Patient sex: M
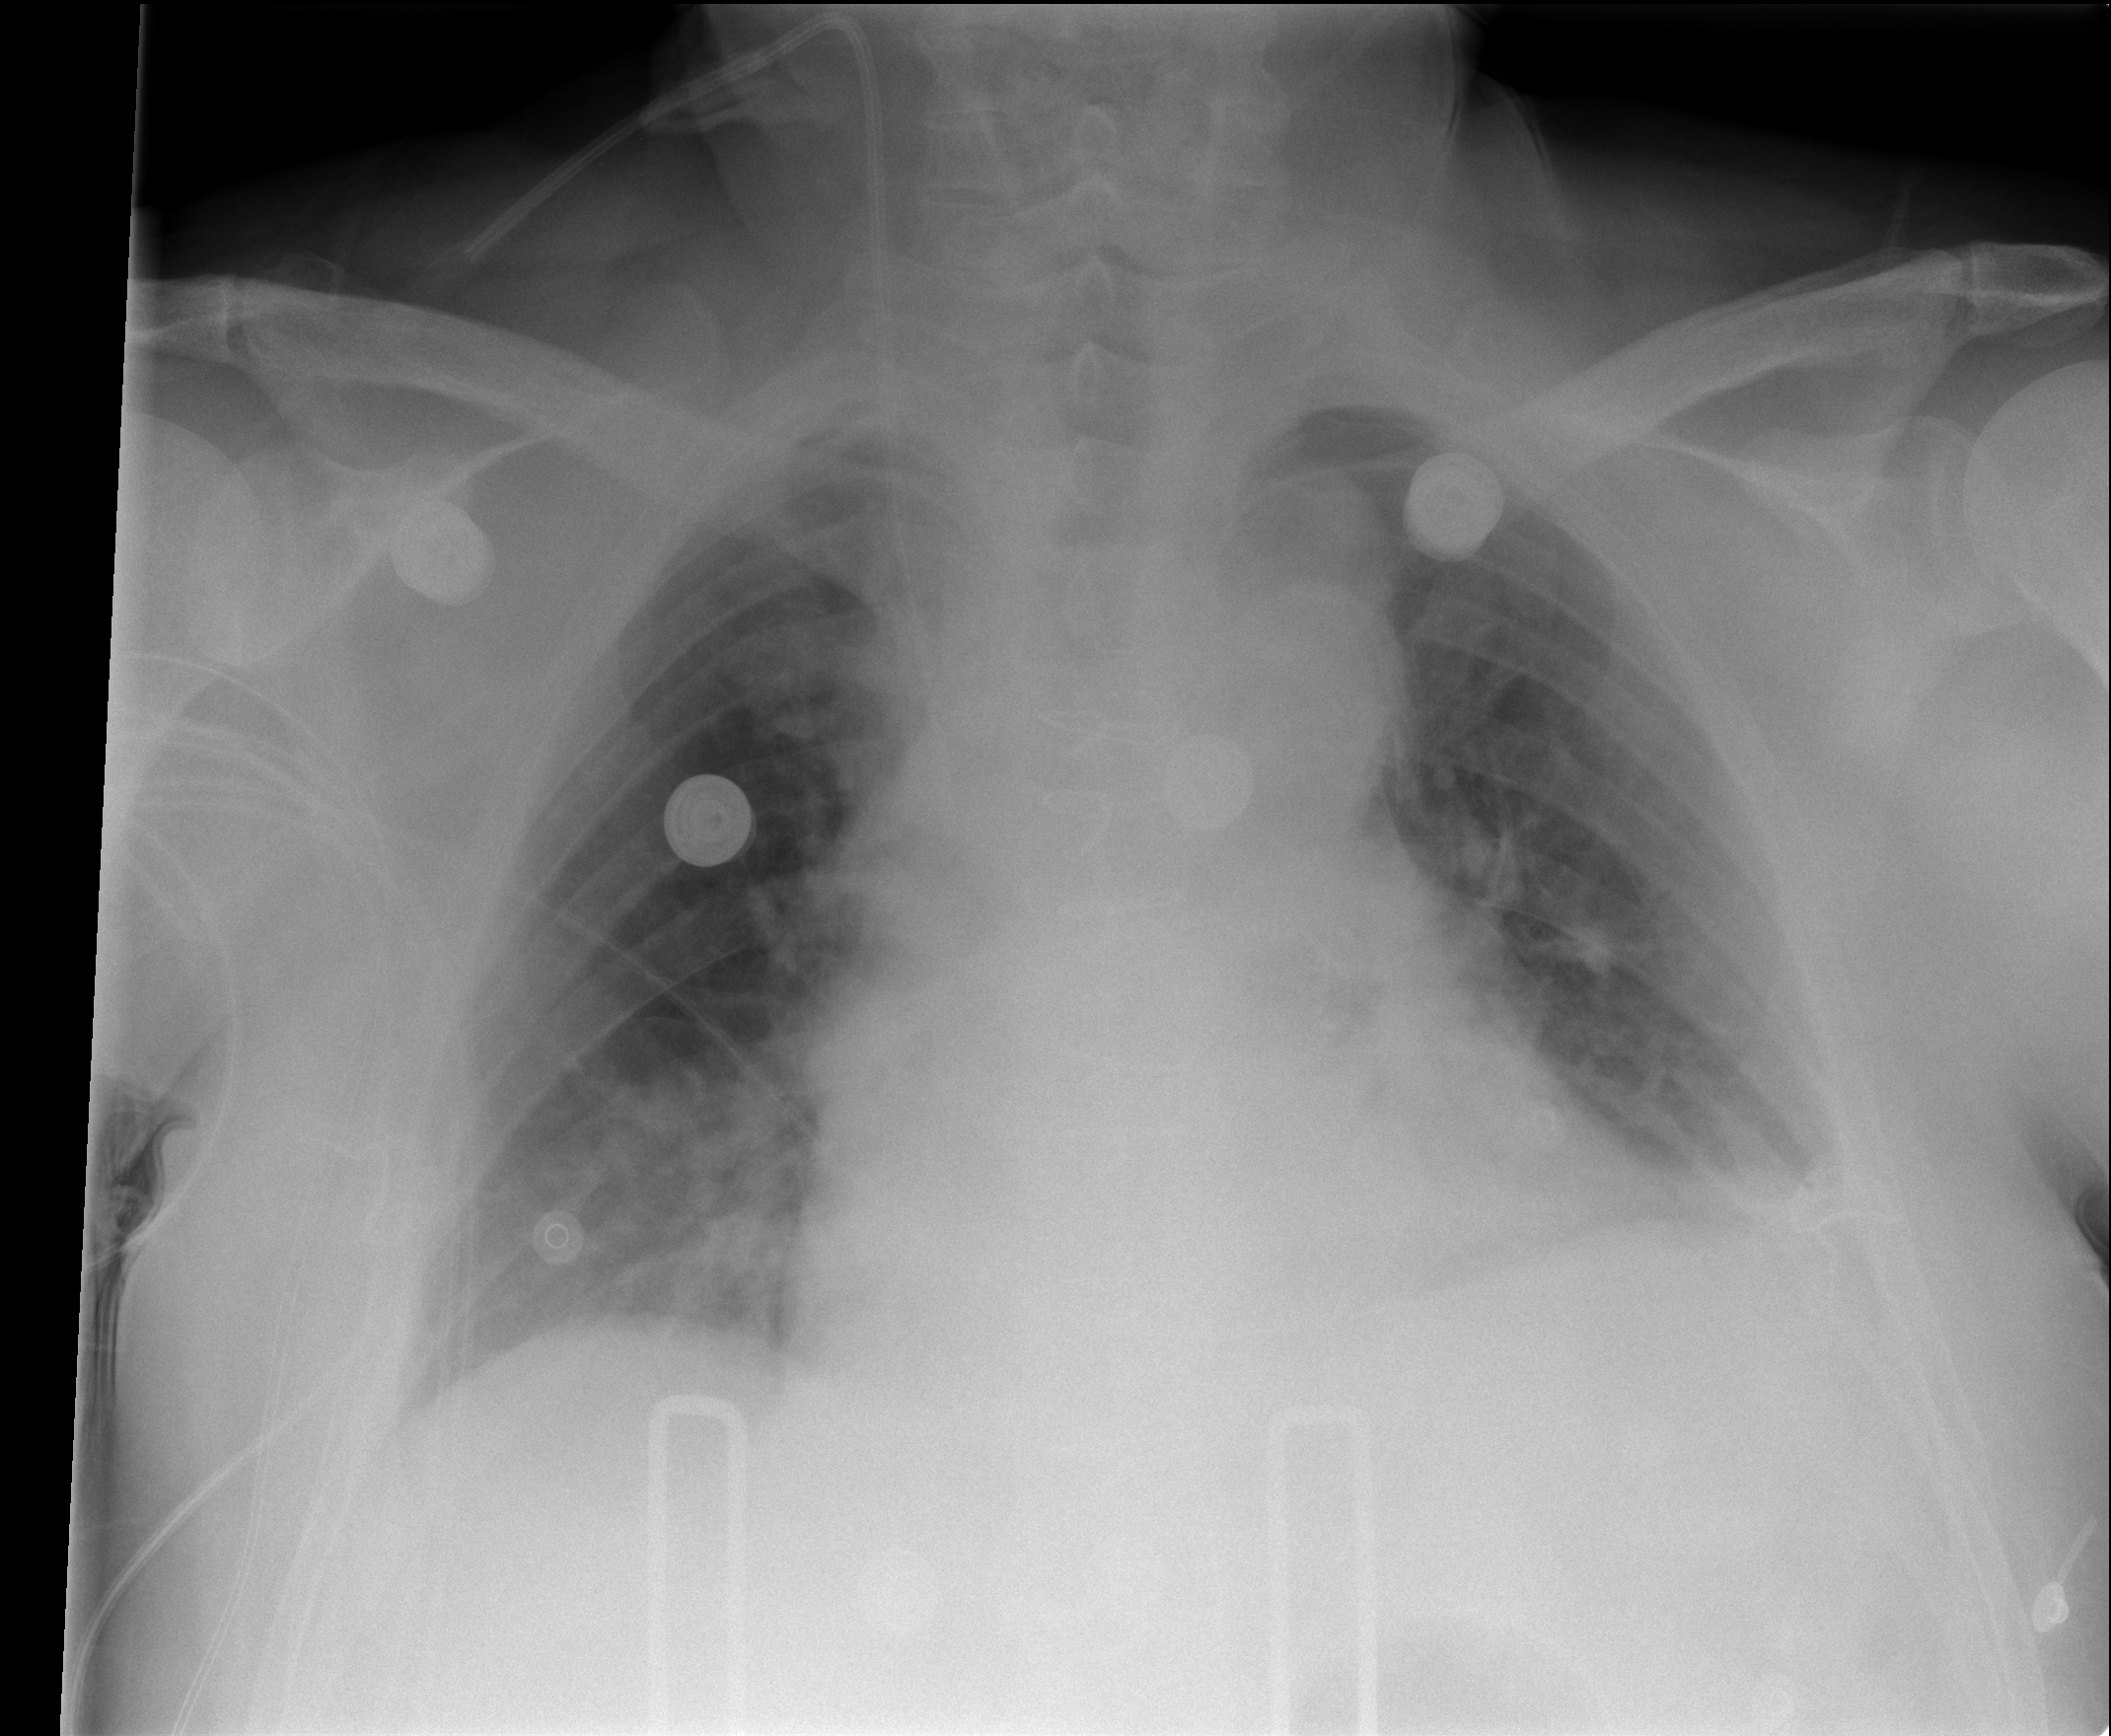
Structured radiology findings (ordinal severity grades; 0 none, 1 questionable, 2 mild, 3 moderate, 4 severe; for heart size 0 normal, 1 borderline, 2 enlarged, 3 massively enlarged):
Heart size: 2
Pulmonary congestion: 2
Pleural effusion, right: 0
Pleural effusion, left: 2
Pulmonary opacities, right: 0
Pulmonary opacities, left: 0
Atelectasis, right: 1
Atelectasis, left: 1